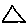
Label: triangle